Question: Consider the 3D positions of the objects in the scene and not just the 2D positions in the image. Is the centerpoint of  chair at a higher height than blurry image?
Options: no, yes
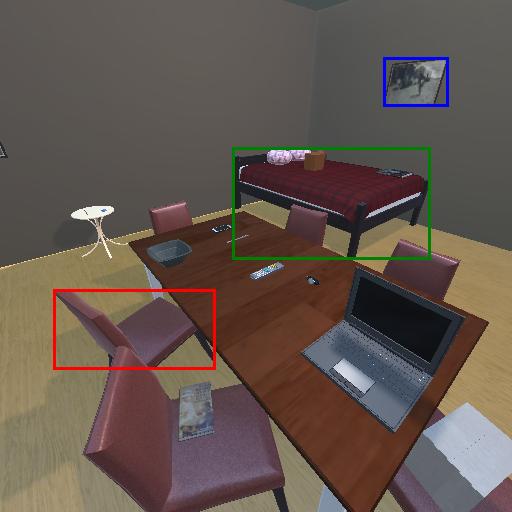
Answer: no